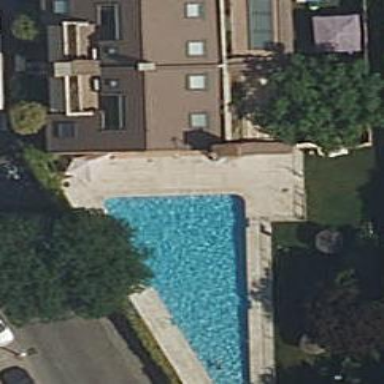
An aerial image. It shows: Swimming pool located in leisure land.